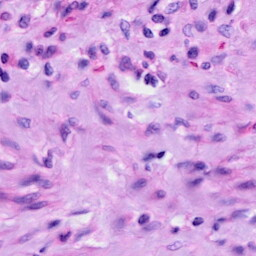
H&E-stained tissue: Cervix